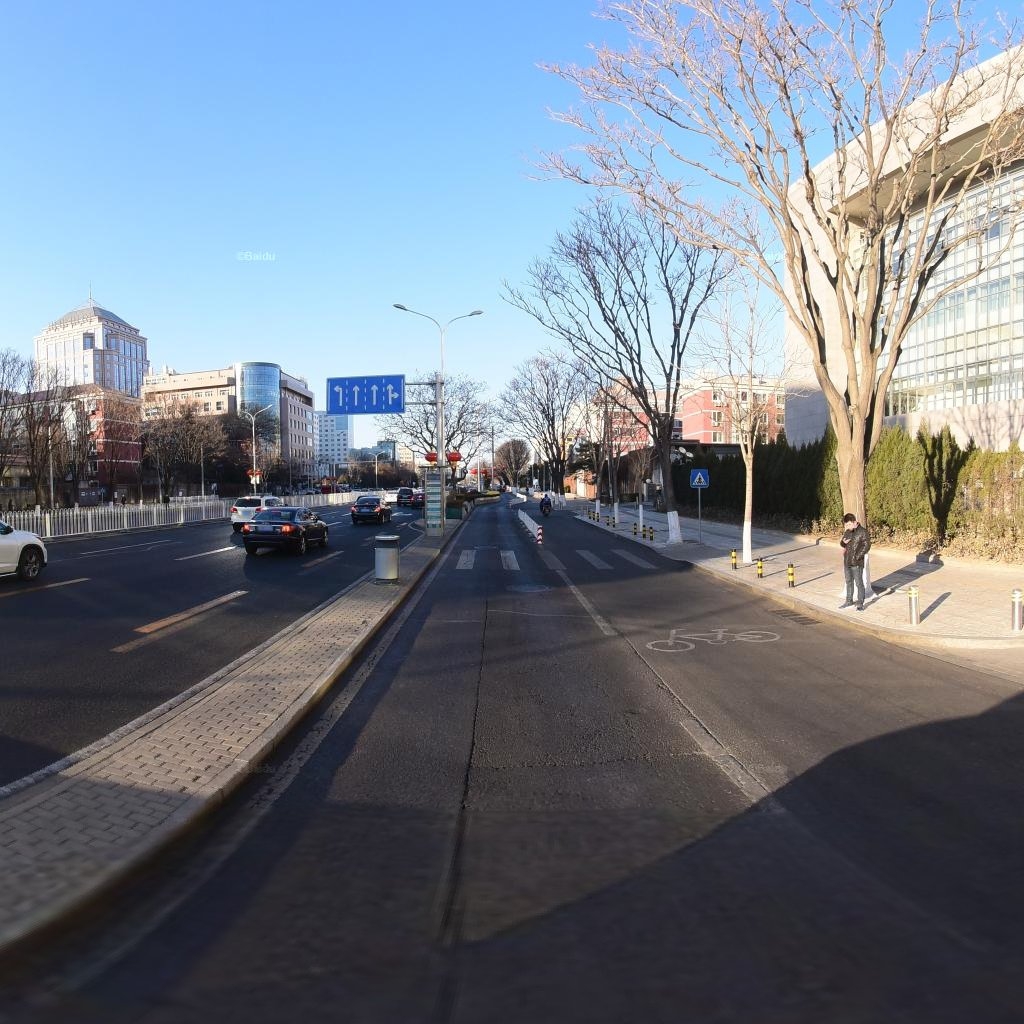
Region: Dongcheng
Road damage annotations: longitudinal crack, longitudinal crack, manhole cover, transverse crack, transverse patch, transverse patch